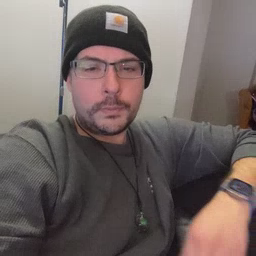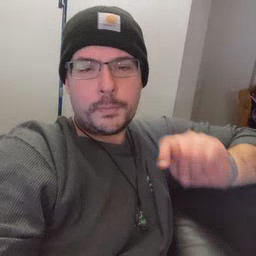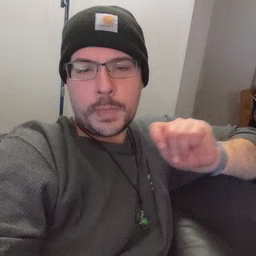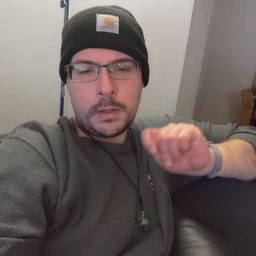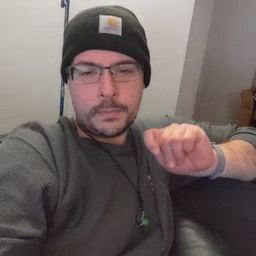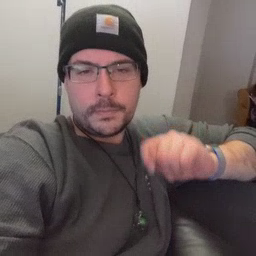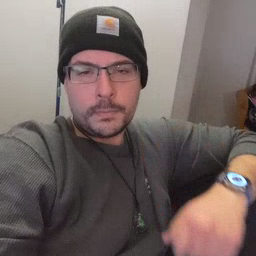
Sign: potty